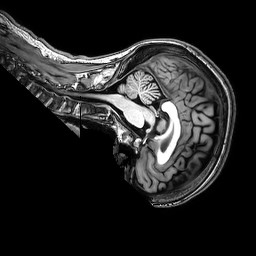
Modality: T1w
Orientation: sagittal
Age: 52
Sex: female
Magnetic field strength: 3 T
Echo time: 0.0038 s